Question: I currently have such a query:
'''
SELECT
sec_to_time(avg(t1.sessiontime)) as aloc,
count(*) as calls
FROM
table1 AS t1
inner join
table2 as t2 ON t1.destination = t2.prefix
WHERE
t1.card_id = '101'
AND
t1.terminatecauseid = 1
group by t1.destination
'''
Example result:

The 'calls' data is bound to 't1.terminatecauseid = 1' (meaning only answered calls)
I'd like to have a percentage of answered calles from the total calls made.
the same query without the condition (t1.terminatecauseid = 1) will give me the total calls made.
I'd like to know what is the best way to add another column called 'Average Success Rate' that will do:
total-calls*successful-calls/100
Is a subquery what's needed here? or a brand new and different query?
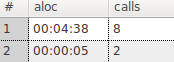
Answer: '''
SELECT
sec_to_time(avg(t1.sessiontime)) as aloc,
sum(t1.terminatecauseid = 1) * 100 / count(*) as Average_Success_Rate,
sum(t1.terminatecauseid = 1) as calls
FROM
table1 AS t1
inner join
table2 as t2 ON t1.destination = t2.prefix
WHERE
t1.card_id = '101'
group by t1.destination
'''